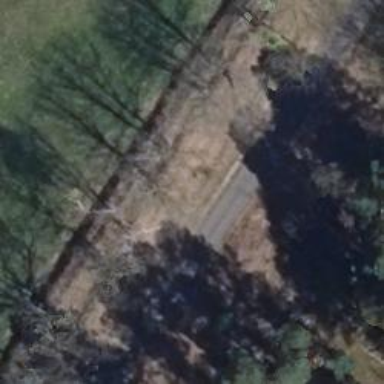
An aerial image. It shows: Unclassified road with asphalt surface. It also serves as bicycle road.